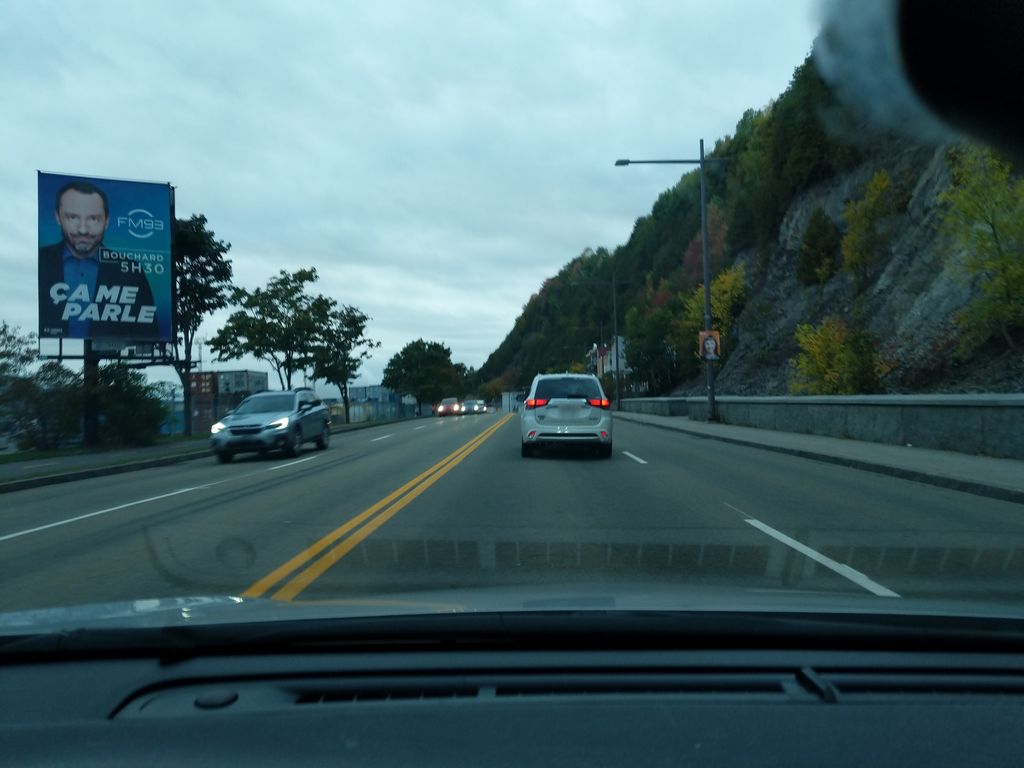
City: quebec_city